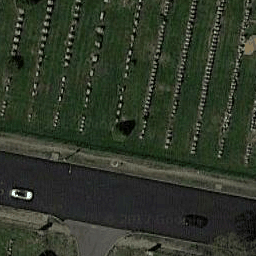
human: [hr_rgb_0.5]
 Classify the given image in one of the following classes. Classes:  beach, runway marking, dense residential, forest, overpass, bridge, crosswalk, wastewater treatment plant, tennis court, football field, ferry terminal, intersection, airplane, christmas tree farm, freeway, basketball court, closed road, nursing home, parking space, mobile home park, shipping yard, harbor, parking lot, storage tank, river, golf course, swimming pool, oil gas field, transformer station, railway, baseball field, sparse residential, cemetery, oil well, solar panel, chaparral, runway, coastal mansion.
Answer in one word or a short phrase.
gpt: cemetery